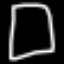
Label: square